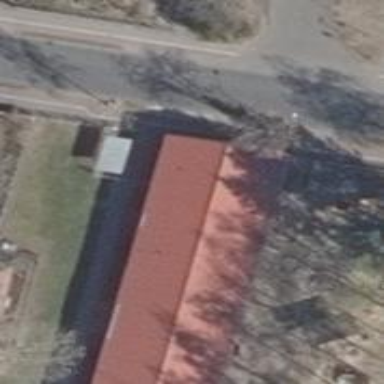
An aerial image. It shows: Kindergarten.